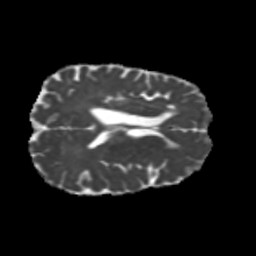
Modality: MD
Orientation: axial
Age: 50
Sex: female
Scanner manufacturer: siemens
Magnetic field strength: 3 T
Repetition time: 5.25 s
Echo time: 0.08 s